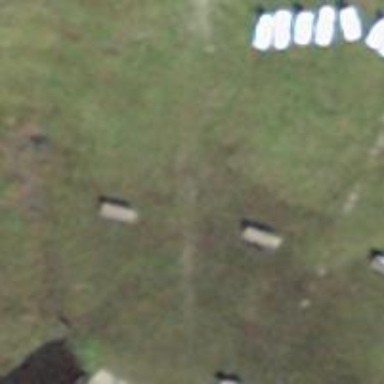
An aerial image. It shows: Bench.